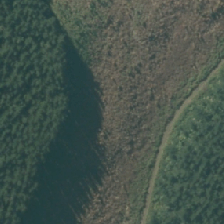
Land cover: harvested_forest